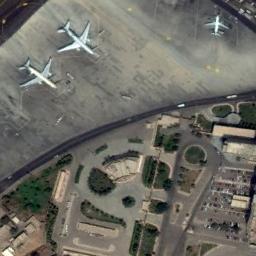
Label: airplane